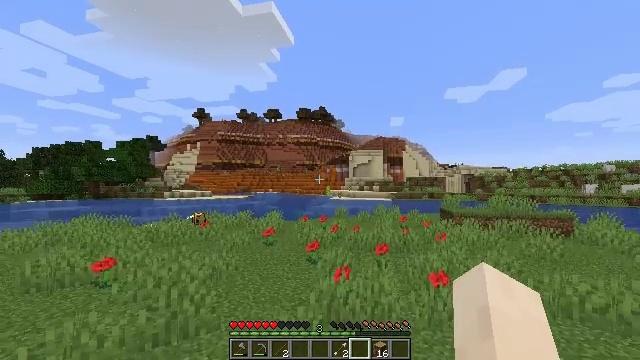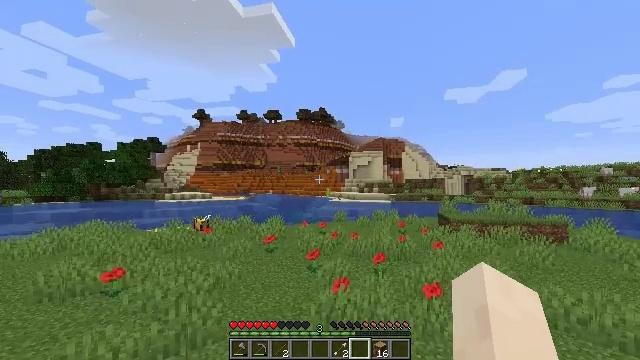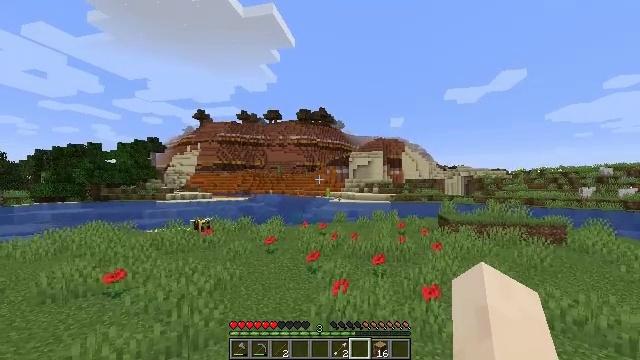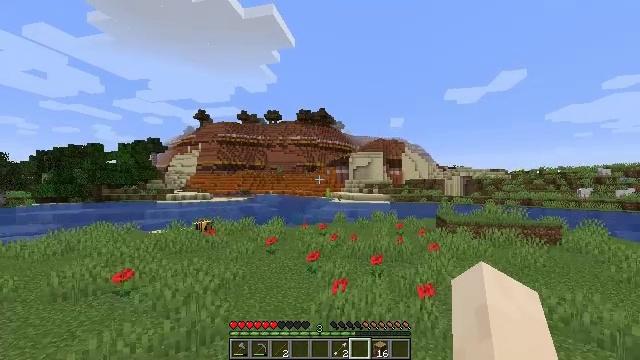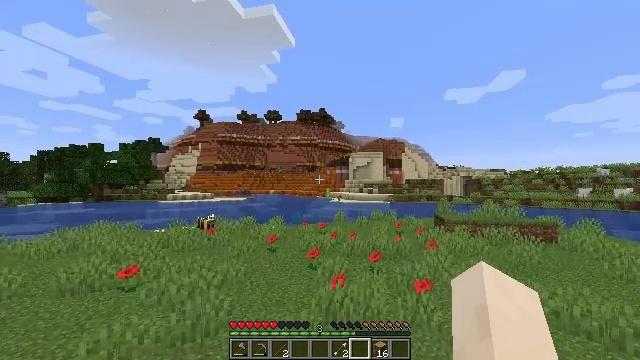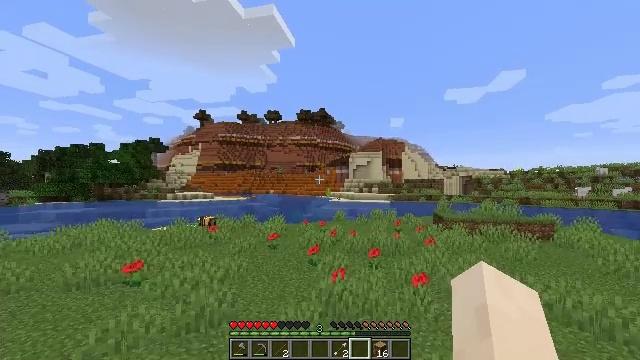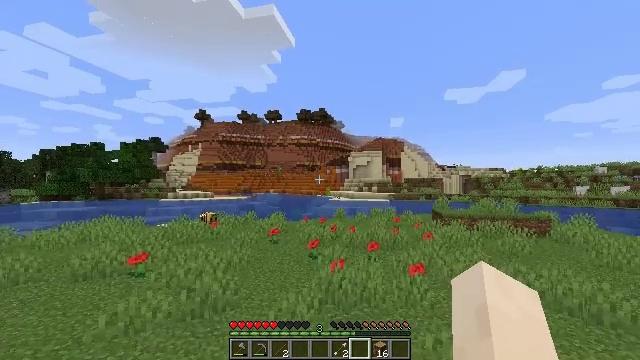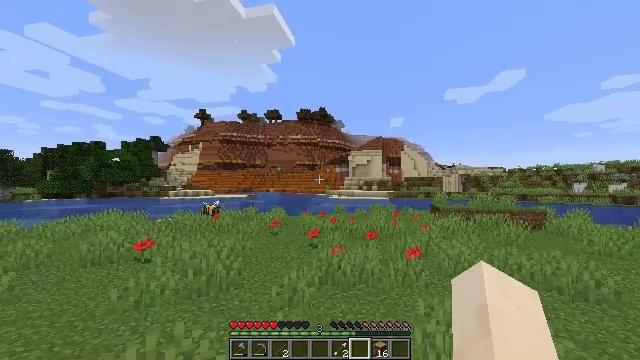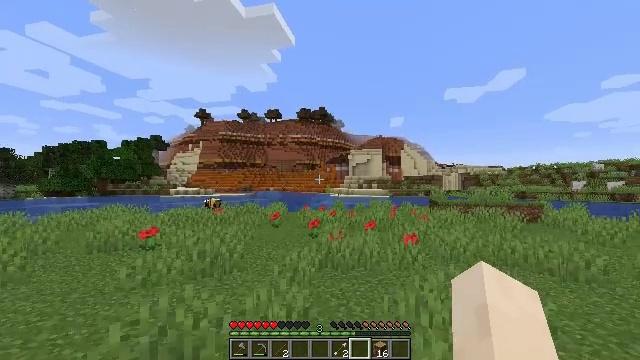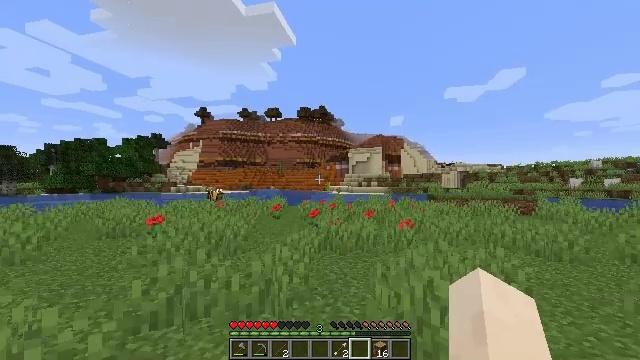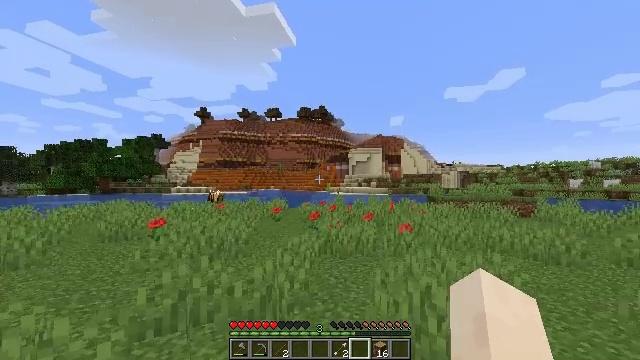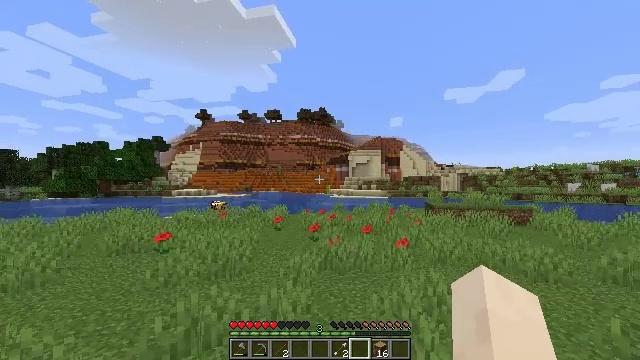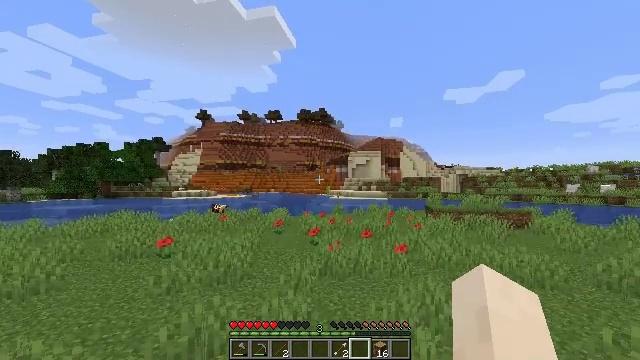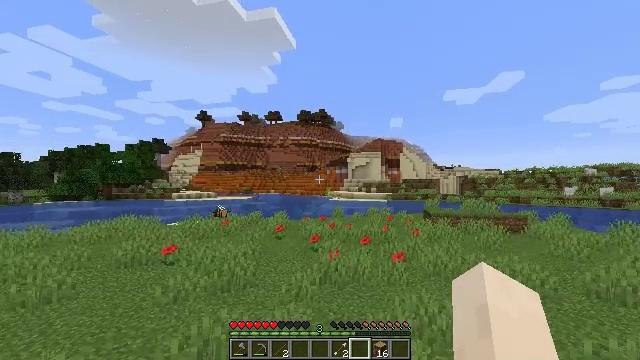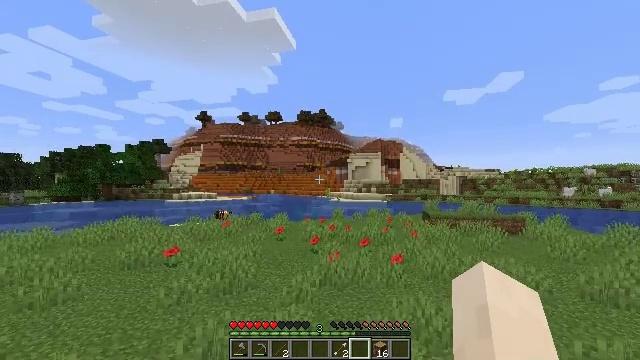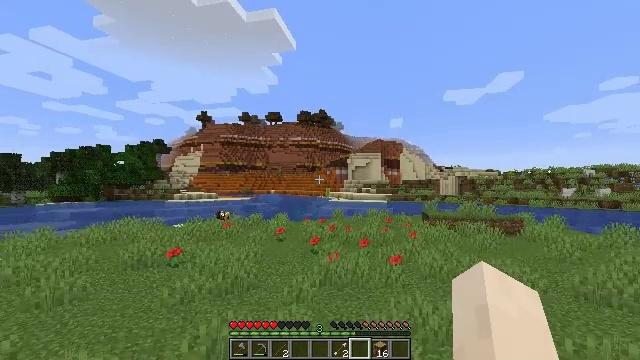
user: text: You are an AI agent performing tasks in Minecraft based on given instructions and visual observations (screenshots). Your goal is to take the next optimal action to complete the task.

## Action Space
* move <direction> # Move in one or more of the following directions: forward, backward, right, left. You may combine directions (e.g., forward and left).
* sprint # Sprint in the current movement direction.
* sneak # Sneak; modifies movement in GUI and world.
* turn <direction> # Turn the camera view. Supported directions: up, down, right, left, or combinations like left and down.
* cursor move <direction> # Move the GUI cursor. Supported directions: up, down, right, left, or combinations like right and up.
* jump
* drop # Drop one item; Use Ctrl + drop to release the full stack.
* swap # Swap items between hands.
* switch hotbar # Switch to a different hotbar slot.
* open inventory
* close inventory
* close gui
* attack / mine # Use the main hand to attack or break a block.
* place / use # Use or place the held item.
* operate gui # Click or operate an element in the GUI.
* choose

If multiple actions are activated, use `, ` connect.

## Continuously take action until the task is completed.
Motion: motion action
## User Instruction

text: Turn raw porkchop into a cooked porkchop using a furnace.
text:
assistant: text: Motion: move back, jump
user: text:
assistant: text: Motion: move back, jump
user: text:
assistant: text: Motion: move back, jump
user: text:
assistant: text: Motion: move back, jump
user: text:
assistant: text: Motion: move back, jump
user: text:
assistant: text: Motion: move back, jump
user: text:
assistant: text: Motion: move back, jump
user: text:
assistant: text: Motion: move back, jump
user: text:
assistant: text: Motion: move back, jump
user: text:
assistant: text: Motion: move back, jump
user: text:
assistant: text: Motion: move back, jump
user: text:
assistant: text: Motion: move back, jump
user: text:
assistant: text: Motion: move back, jump
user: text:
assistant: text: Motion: move back, jump
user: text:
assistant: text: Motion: move back, jump
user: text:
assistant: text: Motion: move back, jump
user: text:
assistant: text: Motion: move back, jump
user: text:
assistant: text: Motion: move back, jump
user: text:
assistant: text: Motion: move back, jump
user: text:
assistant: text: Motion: move back, jump
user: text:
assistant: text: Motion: move back, jump
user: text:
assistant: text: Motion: move back, jump
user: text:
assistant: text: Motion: move back, jump
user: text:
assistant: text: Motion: move back, jump
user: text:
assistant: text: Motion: move back and move left, jump
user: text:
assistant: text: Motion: move back and move left, jump
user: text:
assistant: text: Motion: move back and move left, jump
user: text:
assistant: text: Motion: move back and move left, jump
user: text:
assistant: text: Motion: move back, jump
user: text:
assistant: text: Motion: move back, jump